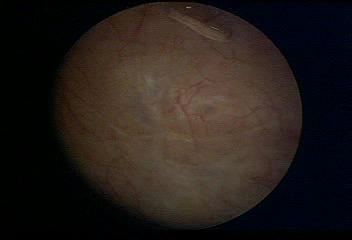
Modality: WLC
Class: Normal mucosa
Bladder cancer association: No